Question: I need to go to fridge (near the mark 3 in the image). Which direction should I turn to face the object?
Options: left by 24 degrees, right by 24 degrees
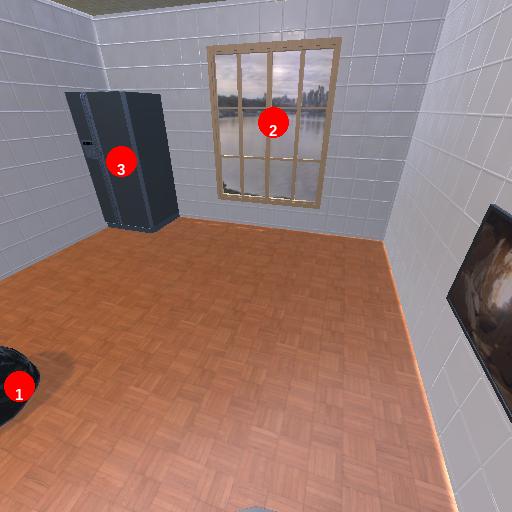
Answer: left by 24 degrees